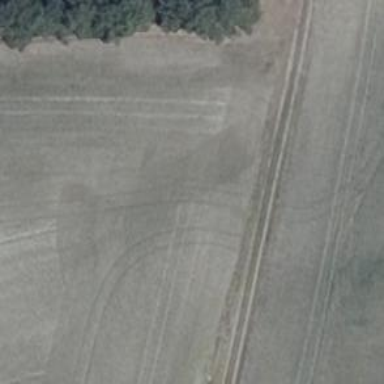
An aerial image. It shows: Dirt track with grade 4 tracktype.